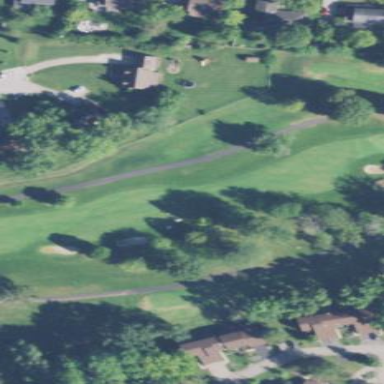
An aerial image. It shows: Golf fairway in the image.